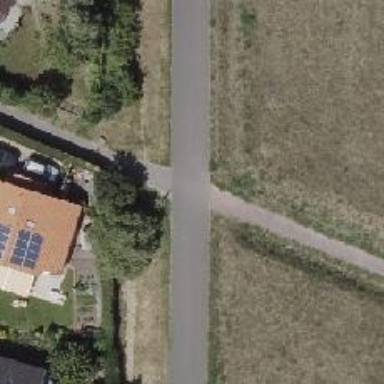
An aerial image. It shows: Footway.